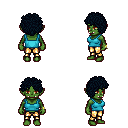
a pixel art fantasy rpg character, female body template, orc, green skin, teal pirate shirt, gold greaves, raven curly afro hairstyle, bracelets, four views (front, back, left, right), 2x2 character sprite sheet, small pixel art, hard edges, no anti-aliasing